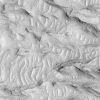
Atmospheric dust classification: not_dusty